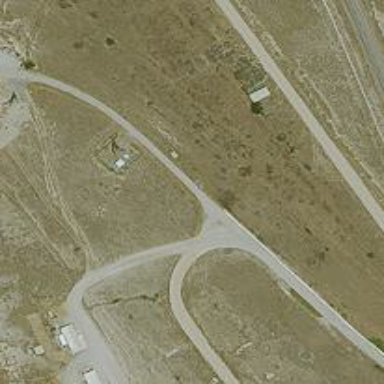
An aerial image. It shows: Military Base located on unclassified road.